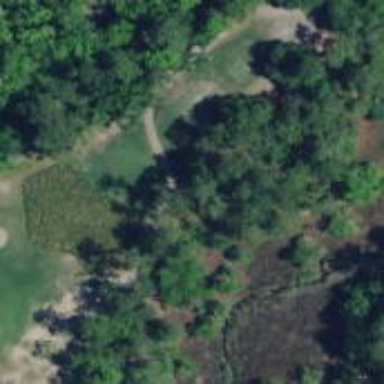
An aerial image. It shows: Path designated for golf carts.